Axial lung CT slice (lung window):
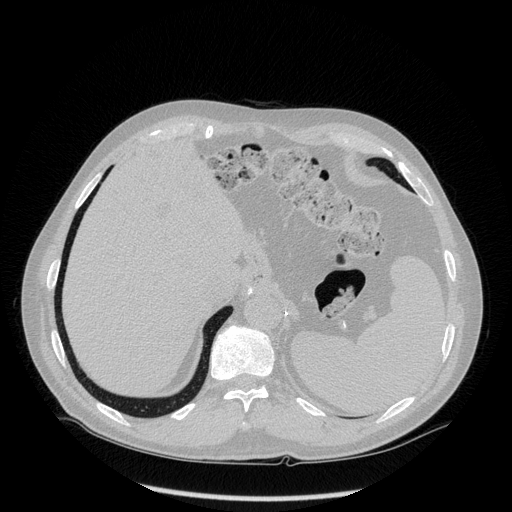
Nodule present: no